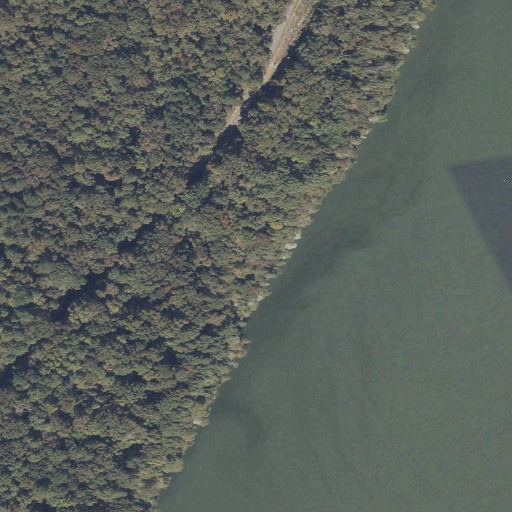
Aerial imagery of cliff(s) in Alabama named Street Bluff containing deciduous forest, open water, open development, grassland, mixed forest, low intensity development, and shrub